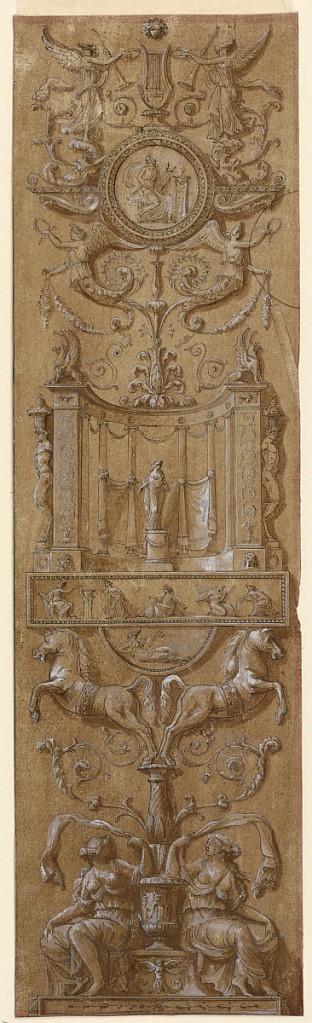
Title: Arabesque Panel
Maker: Jean Louis Prieur, French, 1732 - 1795
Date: ca. 1770
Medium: Pen and brown ink, brush and brown wash, white gouache on white laid paper
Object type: Drawing
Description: The design springs from two seated female figures with a vase between them, from which rises a column supporting prancing horses. Above, a relief panel and a semi-circular columned niche with a statue of a stand-female figure before a drapery. Atalantes at either side and seated griffins above. At top, a medallion supported by flying half-figures, above which are winged female figures bearing trumpets and wreaths, flanking a lyre. Arabesque tendrils connect the various parts. (RPW'60)
Attribution to Prieur made by Leon Decloux.